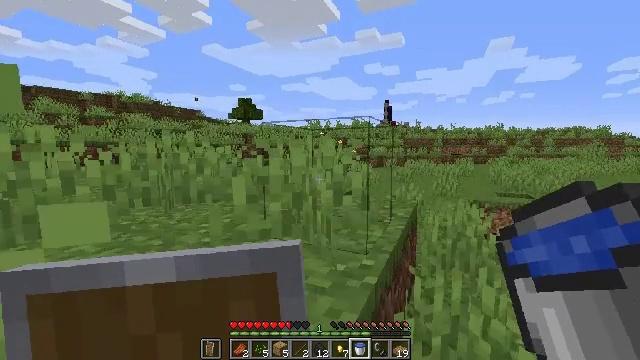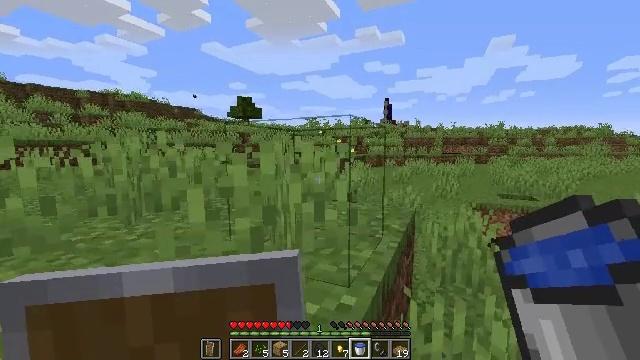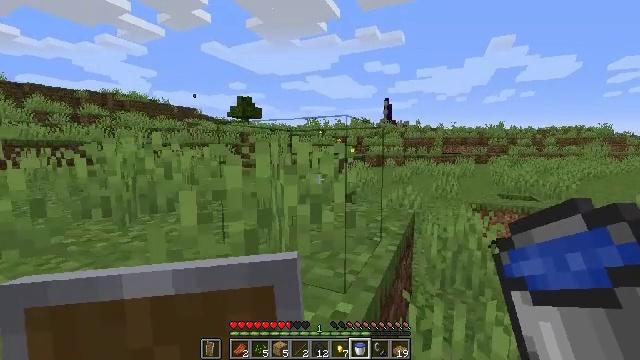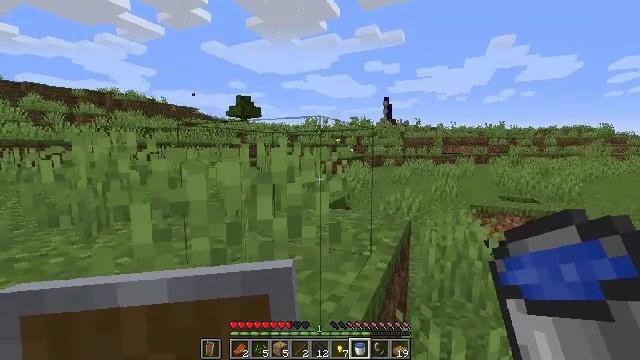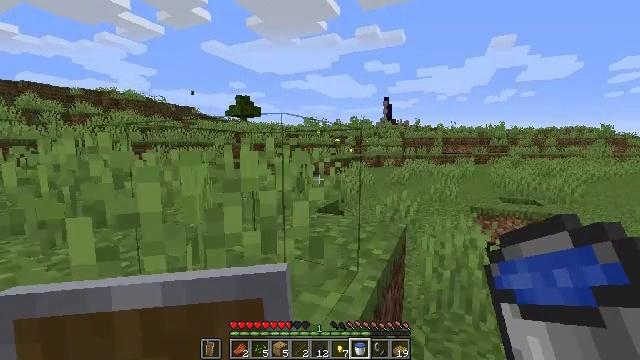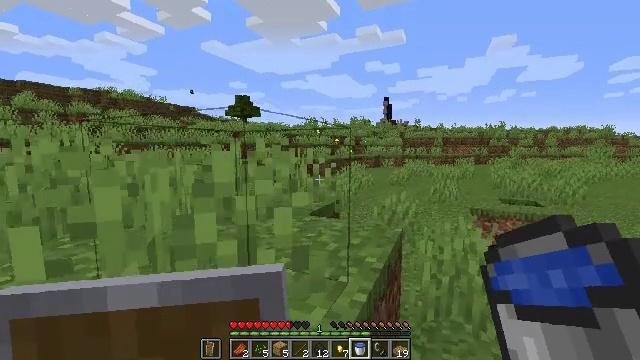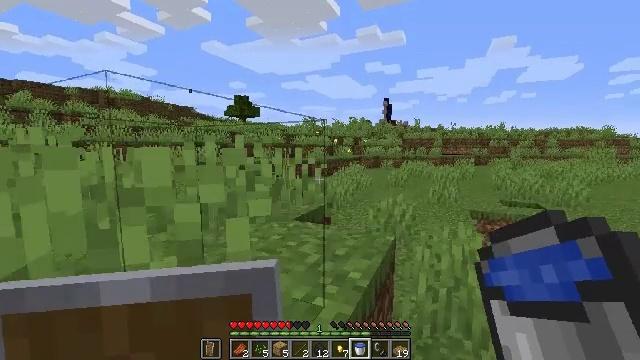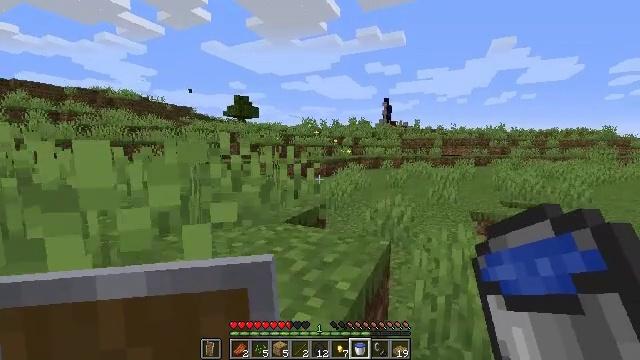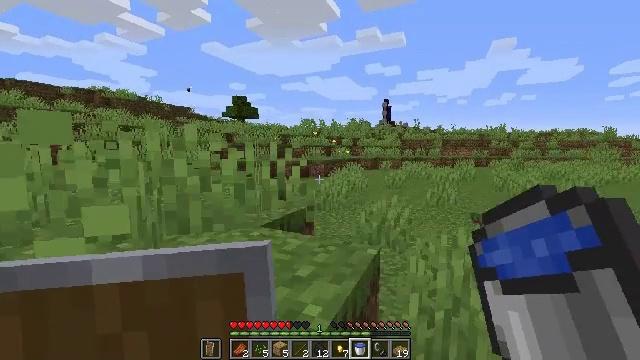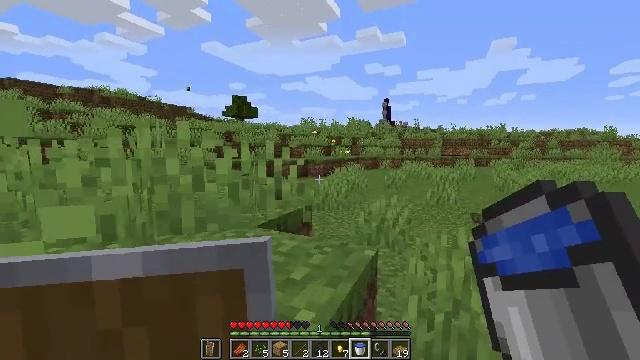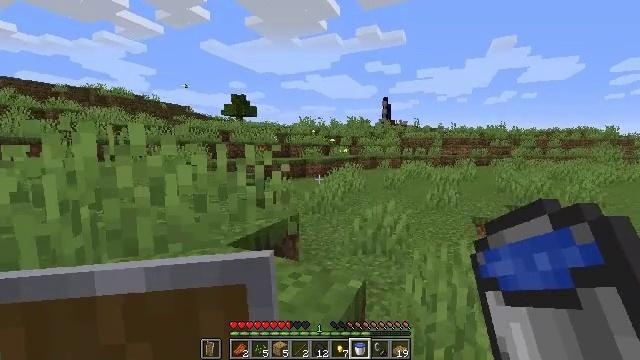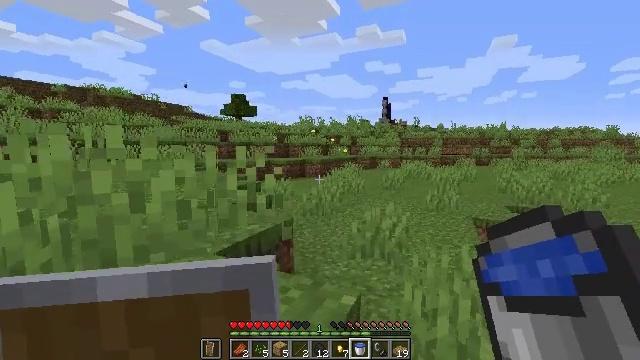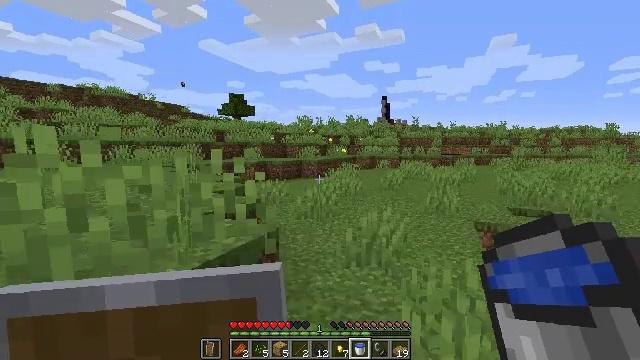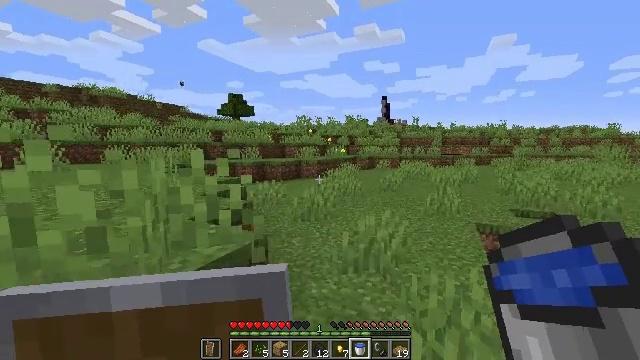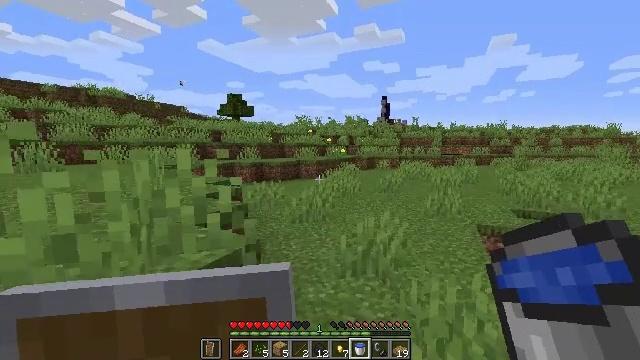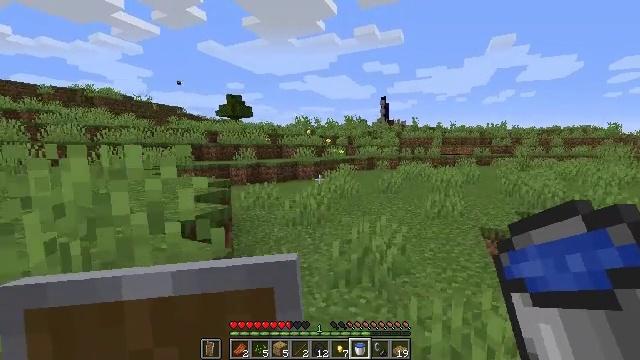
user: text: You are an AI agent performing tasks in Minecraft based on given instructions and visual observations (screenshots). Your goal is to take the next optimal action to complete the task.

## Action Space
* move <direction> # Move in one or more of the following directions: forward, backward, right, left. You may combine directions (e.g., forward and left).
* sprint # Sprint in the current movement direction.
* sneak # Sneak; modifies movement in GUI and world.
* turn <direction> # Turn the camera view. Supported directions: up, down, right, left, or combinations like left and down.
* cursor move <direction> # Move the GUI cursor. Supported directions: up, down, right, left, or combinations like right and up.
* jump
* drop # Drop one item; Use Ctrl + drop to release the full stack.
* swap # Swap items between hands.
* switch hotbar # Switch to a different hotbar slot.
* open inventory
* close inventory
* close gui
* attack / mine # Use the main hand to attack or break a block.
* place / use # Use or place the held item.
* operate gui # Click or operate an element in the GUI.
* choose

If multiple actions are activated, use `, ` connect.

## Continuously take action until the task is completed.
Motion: motion action
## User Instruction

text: Break the magma block to collect it.
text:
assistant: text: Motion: move forward
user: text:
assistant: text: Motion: move forward
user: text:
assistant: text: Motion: move forward
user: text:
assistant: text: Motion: move forward
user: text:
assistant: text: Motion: move forward
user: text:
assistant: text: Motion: move forward
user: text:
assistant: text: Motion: move forward
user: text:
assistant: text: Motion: move forward
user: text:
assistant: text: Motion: move forward
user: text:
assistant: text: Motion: move forward
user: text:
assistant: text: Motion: move forward
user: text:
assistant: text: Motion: move forward
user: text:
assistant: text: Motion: move forward
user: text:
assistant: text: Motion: move forward
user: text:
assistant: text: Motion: move forward
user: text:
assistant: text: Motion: move forward
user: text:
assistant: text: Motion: move forward
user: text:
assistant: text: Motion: move forward
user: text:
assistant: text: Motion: move forward
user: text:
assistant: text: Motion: move forward
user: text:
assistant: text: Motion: move forward
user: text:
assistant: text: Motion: move forward
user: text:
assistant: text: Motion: move forward
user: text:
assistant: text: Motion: move forward
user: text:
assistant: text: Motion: move forward, jump
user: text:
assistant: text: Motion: move forward, jump
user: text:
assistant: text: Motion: move forward, jump
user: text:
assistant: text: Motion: move forward, jump
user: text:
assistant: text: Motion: move forward, jump
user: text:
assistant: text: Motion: move forward, jump